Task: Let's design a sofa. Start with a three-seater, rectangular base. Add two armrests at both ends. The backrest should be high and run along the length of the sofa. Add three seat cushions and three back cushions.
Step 89:
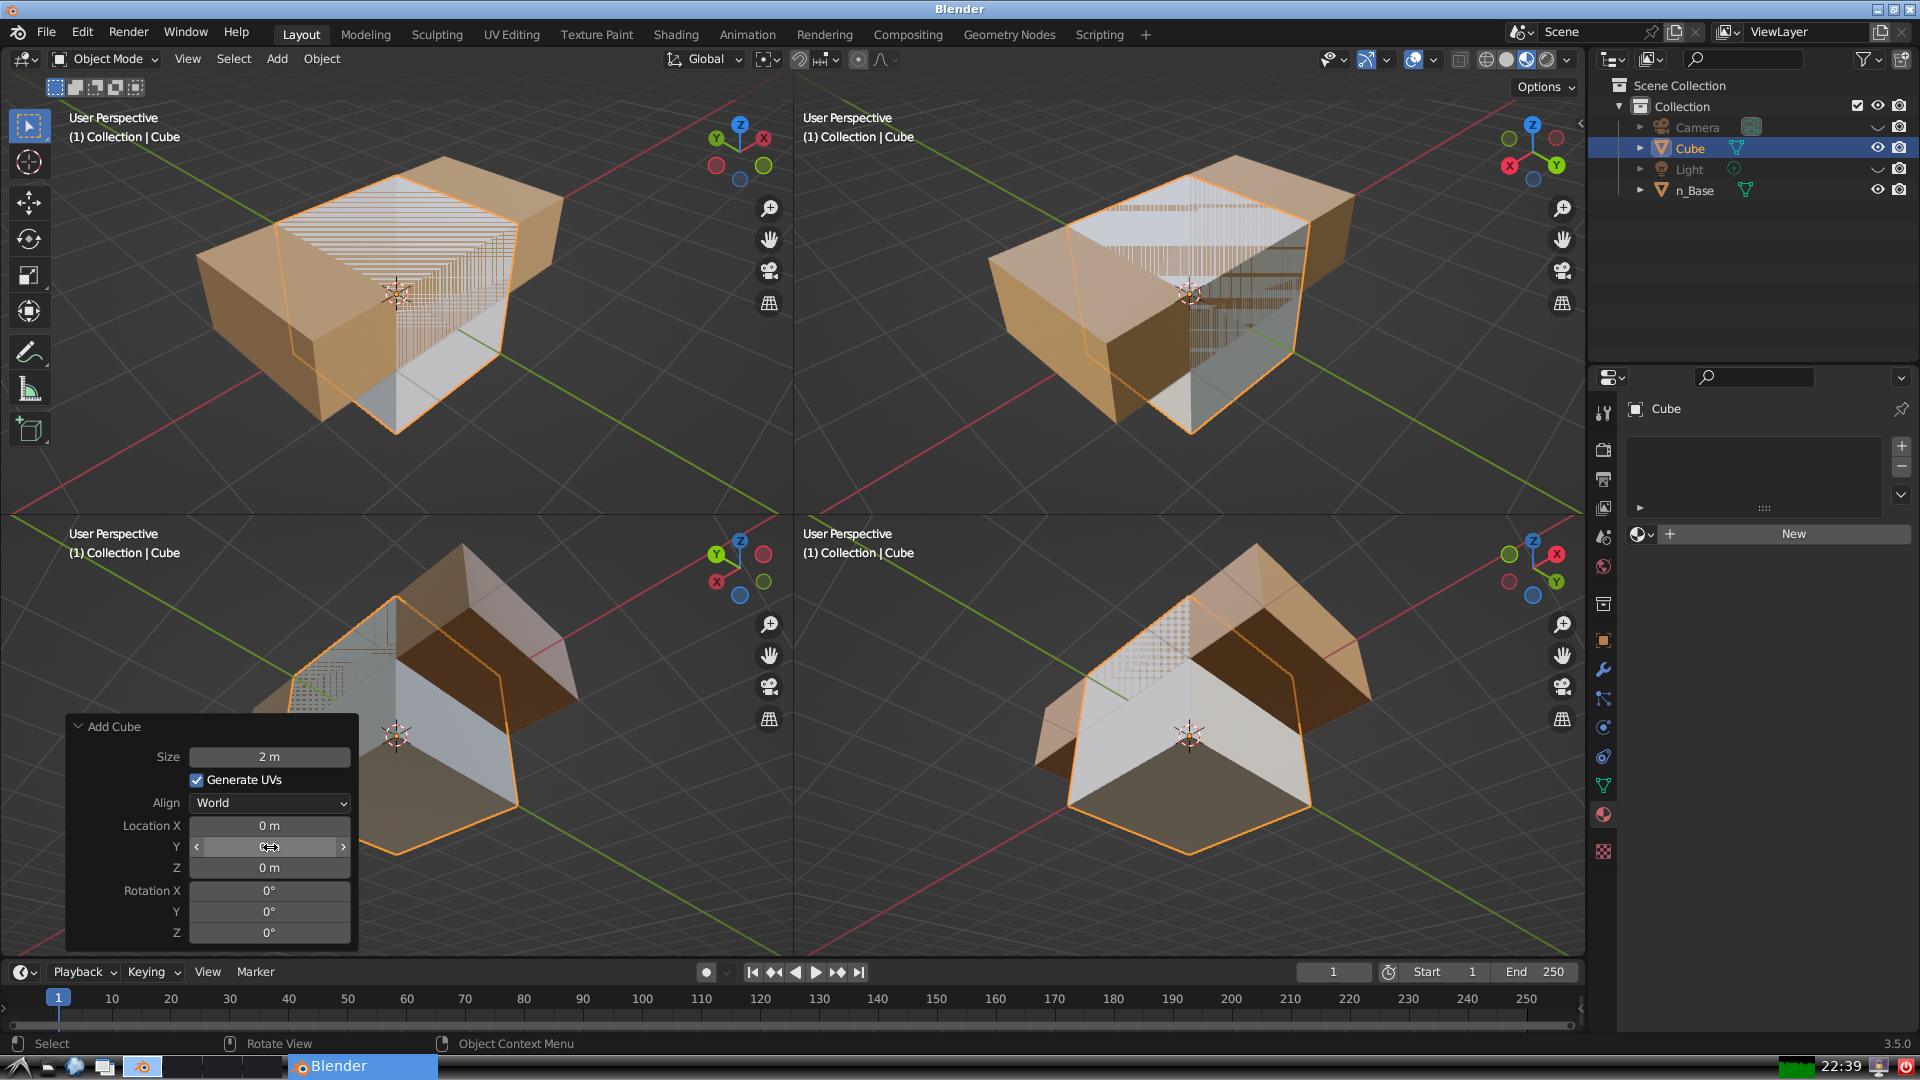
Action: click: no